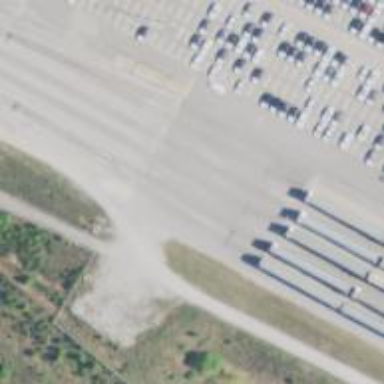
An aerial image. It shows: Rail spur service.